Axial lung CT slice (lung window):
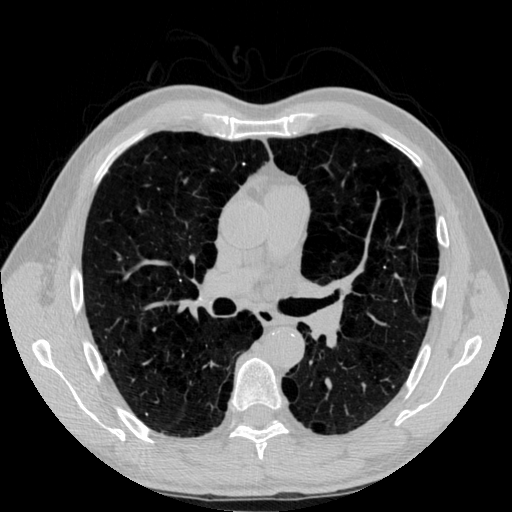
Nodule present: no